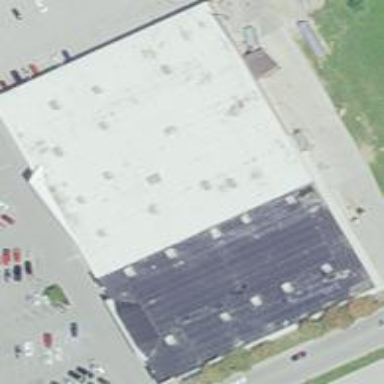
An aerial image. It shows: Commercial building.